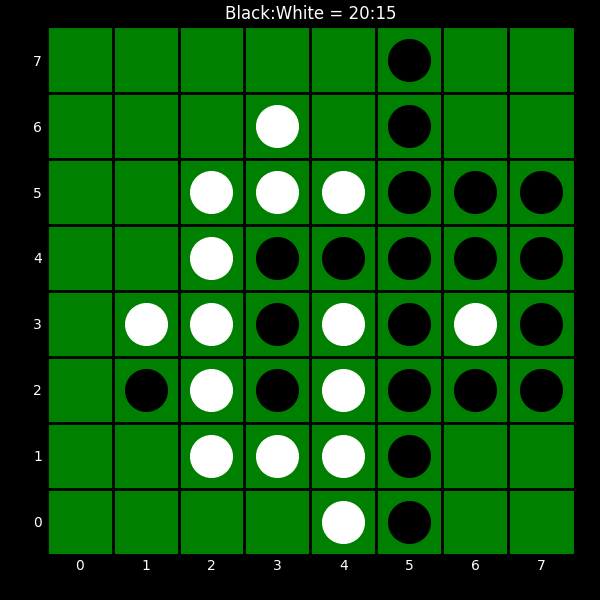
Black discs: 20
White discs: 15